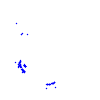
Particle: pion